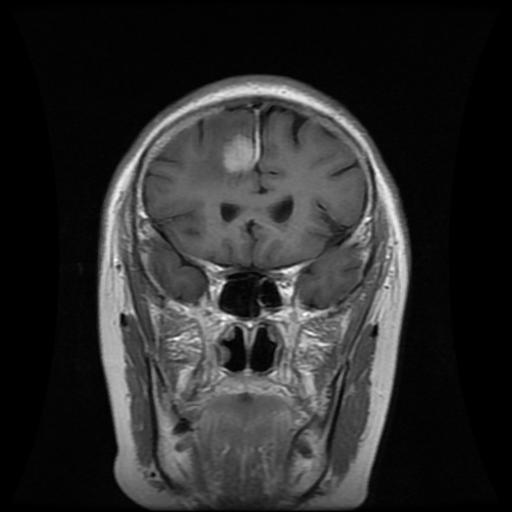
Label: meningioma